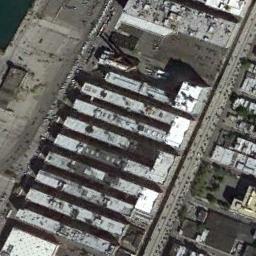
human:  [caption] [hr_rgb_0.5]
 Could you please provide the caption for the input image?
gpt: There are many houses in the industrial area .

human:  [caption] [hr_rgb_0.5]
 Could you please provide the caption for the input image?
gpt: The industrial house is in good order .

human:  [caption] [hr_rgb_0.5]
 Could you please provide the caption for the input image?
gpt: There are many neatly arranged factories and roads in an industrial area, And there are empty spaces divided .

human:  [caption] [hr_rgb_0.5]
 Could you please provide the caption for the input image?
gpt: The industrial area has lots of neatly arranged workshops .

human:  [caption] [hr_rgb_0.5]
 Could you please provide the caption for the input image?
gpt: There are some gray buildings arranged neatly on the industrial area .